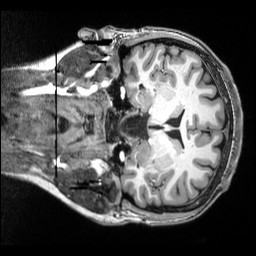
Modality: T1w
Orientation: coronal
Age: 19
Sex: female